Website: macys
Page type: review-order
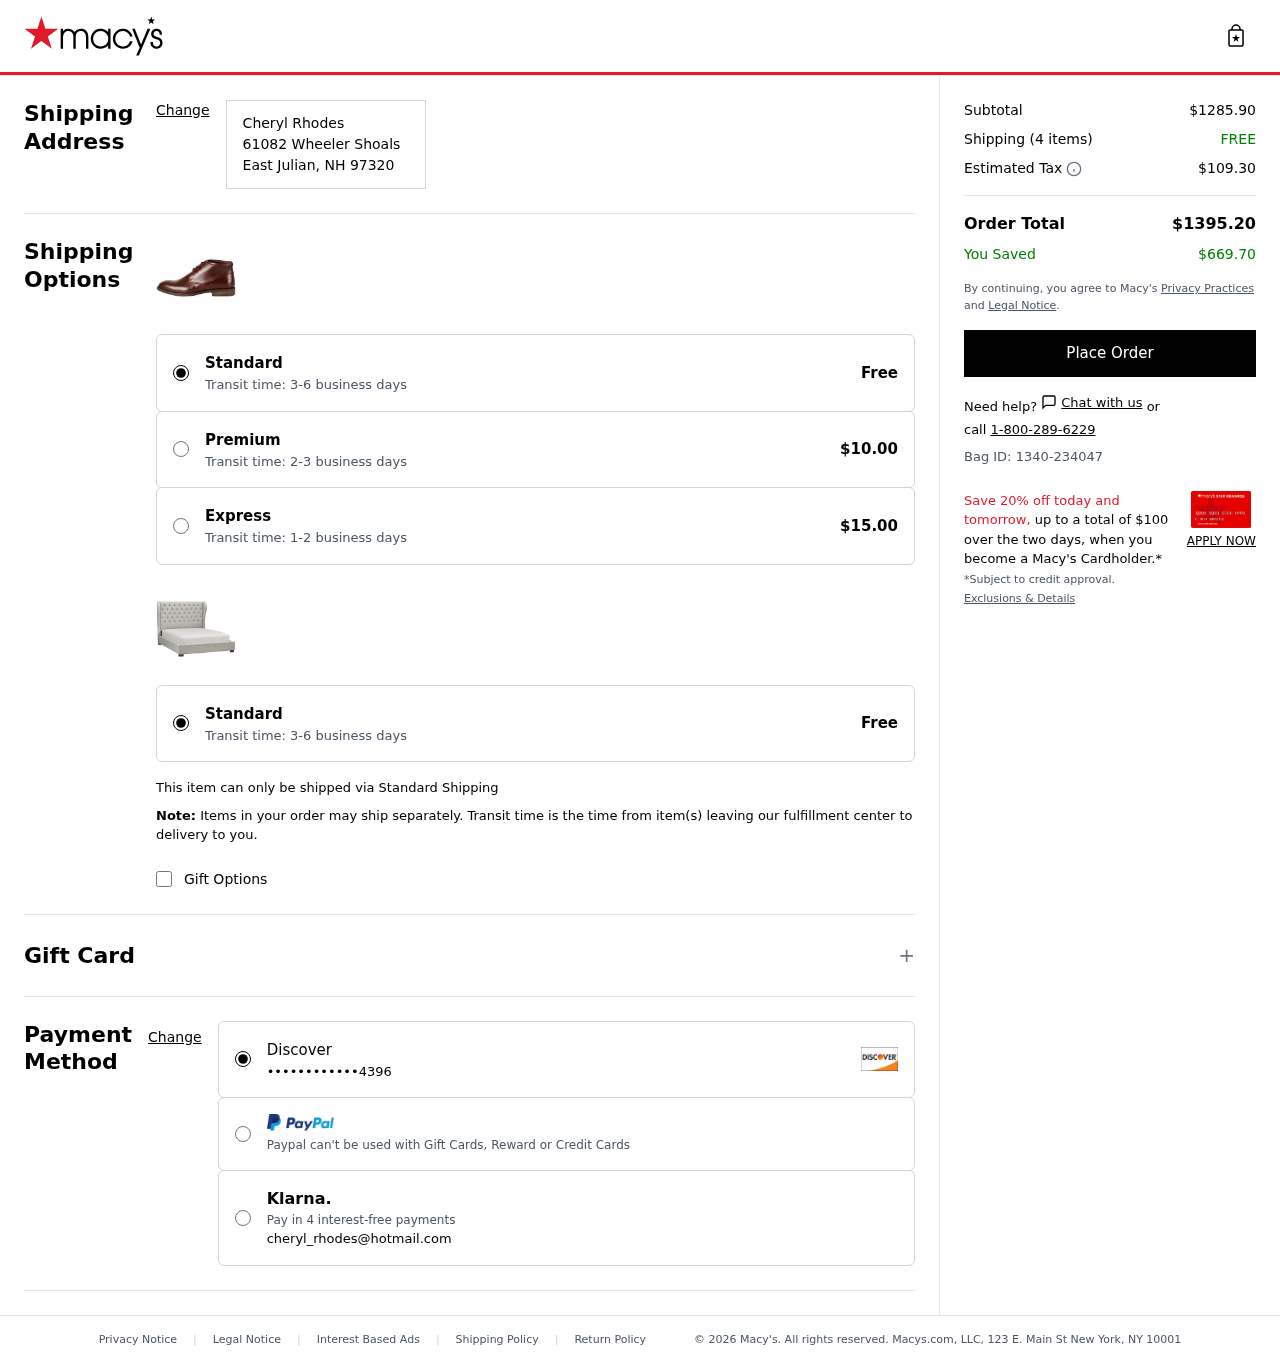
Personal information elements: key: PII_CARD_LAST4
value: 4396
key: PII_CARD_TYPE
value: Discover
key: PII_CITY
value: East Julian
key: PII_EMAIL
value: cheryl_rhodes@hotmail.com
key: PII_FULLNAME
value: Cheryl Rhodes
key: PII_POSTCODE
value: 97320
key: PII_STATE_ABBR
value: NH
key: PII_STREET
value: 61082 Wheeler Shoals
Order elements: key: ORDER_SUBTOTAL
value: $1285.90
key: ORDER_NUM_ITEMS
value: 4
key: ORDER_SHIPPING_COST
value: FREE
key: ORDER_TAX
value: $109.30
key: ORDER_TOTAL
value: $1395.20
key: ORDER_SAVINGS
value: $669.70
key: ORDER_BAG_ID
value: Bag ID: 1340-234047